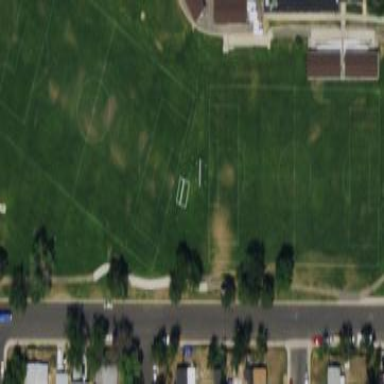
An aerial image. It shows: Soccer pitch for leisureland activities.